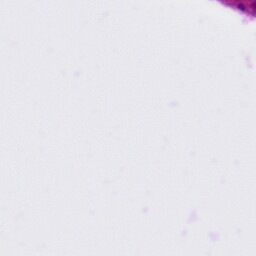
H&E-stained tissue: Tonsil